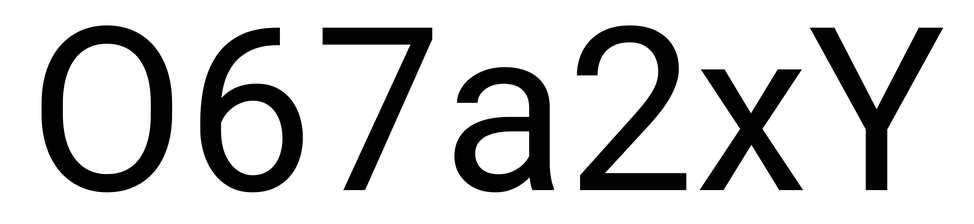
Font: Roboto_Regular